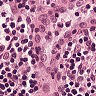
Metastatic tissue present: no